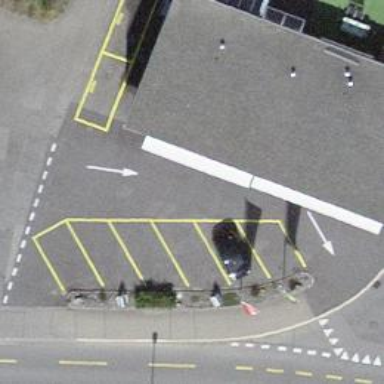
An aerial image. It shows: Bicycle parking area with stands.